Interaction volume radius: 5 \u00c5
Interaction volume height: 10 \u00c5
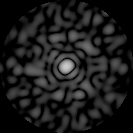
Disorder parameter: 0.8641